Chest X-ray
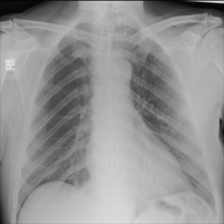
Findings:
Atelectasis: negative
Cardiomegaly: negative
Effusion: negative
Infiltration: negative
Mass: negative
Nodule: negative
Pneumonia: negative
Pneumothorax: negative
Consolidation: negative
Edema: negative
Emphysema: negative
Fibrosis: negative
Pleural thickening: negative
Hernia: negative